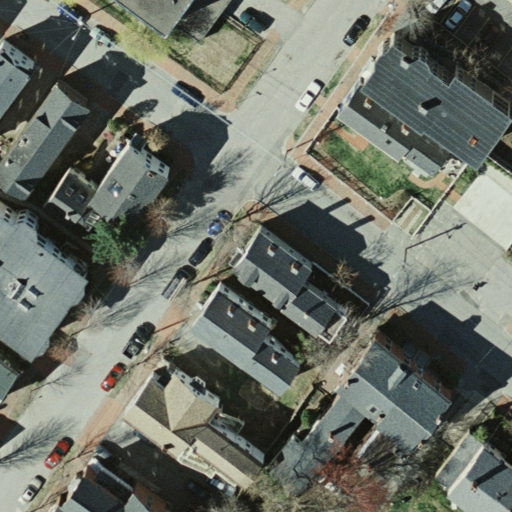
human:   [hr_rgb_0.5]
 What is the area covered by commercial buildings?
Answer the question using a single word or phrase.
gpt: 0m2

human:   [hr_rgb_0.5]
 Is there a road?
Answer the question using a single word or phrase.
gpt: yes

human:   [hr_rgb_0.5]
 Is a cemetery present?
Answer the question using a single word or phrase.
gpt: no

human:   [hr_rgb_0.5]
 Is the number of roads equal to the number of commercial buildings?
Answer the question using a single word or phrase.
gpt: no

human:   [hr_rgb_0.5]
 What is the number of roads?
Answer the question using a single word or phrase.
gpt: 2

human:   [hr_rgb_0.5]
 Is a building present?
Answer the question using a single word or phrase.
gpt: yes

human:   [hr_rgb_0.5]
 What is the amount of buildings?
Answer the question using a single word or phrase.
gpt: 8

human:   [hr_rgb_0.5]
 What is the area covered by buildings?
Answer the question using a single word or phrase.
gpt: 6230m2

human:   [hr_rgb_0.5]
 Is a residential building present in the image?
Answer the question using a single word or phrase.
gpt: yes

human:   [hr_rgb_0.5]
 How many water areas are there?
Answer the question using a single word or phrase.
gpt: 0

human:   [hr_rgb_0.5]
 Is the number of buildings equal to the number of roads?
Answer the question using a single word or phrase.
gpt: no

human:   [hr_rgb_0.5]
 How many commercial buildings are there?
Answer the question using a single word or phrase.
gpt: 0

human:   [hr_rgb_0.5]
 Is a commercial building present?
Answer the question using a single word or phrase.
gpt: no

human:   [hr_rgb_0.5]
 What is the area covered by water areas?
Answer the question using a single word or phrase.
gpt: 0m2

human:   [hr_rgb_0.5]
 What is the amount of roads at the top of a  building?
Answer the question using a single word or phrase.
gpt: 1

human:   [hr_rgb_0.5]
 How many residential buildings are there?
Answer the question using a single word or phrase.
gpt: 8

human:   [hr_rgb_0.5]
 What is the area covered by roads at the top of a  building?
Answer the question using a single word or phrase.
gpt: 0m2

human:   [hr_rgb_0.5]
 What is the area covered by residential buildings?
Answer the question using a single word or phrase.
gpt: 6230m2

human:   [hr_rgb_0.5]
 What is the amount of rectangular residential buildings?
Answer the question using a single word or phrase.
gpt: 3

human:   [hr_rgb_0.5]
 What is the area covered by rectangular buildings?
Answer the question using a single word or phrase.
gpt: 215m2

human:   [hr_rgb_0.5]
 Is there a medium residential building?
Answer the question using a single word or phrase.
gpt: yes

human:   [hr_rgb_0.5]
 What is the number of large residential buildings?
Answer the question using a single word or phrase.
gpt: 1

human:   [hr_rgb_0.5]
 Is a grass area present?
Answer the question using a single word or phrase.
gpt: no

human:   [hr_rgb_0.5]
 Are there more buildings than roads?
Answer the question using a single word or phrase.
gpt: yes

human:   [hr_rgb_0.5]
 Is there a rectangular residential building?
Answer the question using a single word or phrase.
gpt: yes

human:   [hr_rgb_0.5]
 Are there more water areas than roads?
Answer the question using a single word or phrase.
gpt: no

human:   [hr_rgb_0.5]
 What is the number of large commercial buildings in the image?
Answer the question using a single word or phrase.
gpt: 0

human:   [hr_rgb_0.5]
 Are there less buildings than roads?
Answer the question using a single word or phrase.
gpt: no

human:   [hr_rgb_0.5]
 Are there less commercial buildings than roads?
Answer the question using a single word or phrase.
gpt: yes

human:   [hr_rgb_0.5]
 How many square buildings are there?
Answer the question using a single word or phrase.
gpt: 0

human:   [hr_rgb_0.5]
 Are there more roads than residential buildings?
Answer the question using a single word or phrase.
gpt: no

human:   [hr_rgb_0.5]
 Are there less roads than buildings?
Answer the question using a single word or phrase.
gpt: yes

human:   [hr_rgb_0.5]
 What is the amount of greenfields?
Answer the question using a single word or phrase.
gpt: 0

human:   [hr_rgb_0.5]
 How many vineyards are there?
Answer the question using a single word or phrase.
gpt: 0

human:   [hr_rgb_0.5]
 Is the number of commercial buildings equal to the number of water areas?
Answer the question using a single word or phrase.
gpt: yes

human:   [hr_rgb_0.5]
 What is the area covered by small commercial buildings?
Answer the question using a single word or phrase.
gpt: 0m2

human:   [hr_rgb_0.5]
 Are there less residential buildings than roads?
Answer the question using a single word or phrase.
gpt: no

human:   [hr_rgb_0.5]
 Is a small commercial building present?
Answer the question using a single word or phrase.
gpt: no

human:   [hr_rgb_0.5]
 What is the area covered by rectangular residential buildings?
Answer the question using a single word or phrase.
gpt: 215m2

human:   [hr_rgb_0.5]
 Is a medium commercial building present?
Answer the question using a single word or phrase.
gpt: no

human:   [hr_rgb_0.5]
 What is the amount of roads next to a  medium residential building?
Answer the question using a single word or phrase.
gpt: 2

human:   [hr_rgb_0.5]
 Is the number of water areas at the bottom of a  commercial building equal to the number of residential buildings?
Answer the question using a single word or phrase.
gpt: no

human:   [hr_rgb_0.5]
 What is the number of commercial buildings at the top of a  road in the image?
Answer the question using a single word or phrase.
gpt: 0

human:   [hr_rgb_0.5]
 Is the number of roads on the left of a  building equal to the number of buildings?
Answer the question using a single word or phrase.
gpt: no

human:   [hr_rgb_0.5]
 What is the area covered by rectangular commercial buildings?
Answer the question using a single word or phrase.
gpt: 0m2

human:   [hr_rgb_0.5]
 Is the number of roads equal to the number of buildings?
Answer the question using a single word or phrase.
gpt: no

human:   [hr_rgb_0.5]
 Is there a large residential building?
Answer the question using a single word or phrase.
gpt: yes

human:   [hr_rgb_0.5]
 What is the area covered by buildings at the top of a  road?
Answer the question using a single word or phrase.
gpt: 5168m2

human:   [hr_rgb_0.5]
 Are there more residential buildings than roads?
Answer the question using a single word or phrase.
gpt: yes

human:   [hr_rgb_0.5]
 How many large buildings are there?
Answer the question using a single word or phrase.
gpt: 1

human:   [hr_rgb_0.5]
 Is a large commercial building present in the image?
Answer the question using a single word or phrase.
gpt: no

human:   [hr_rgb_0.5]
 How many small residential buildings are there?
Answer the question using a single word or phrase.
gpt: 2

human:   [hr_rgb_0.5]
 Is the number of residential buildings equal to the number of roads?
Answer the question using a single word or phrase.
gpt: no

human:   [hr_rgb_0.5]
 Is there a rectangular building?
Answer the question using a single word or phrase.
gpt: yes

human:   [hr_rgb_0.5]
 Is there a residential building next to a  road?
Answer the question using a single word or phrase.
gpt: yes

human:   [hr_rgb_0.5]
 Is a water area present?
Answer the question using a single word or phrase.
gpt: no

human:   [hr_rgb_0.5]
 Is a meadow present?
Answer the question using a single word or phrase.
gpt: no

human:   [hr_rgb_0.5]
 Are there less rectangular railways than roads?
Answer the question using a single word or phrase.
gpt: yes

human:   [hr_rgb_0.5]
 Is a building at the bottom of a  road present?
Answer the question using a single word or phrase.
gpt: yes

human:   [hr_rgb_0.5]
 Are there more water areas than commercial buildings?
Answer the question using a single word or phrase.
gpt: no

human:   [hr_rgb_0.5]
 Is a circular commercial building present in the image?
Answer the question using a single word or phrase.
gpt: no

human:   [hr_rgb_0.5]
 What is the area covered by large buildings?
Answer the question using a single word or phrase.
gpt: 4981m2

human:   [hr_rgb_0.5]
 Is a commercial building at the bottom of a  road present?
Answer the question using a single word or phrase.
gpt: no

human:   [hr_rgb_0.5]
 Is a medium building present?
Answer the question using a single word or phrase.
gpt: yes